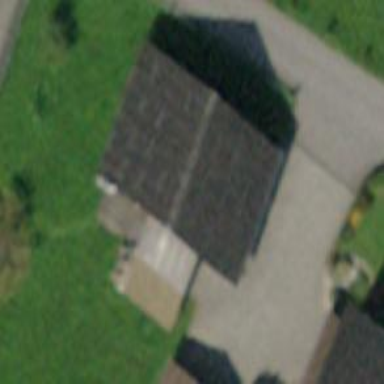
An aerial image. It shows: Barn.